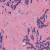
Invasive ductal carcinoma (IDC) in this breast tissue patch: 1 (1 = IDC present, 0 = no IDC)